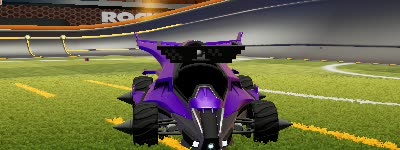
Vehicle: aftershock